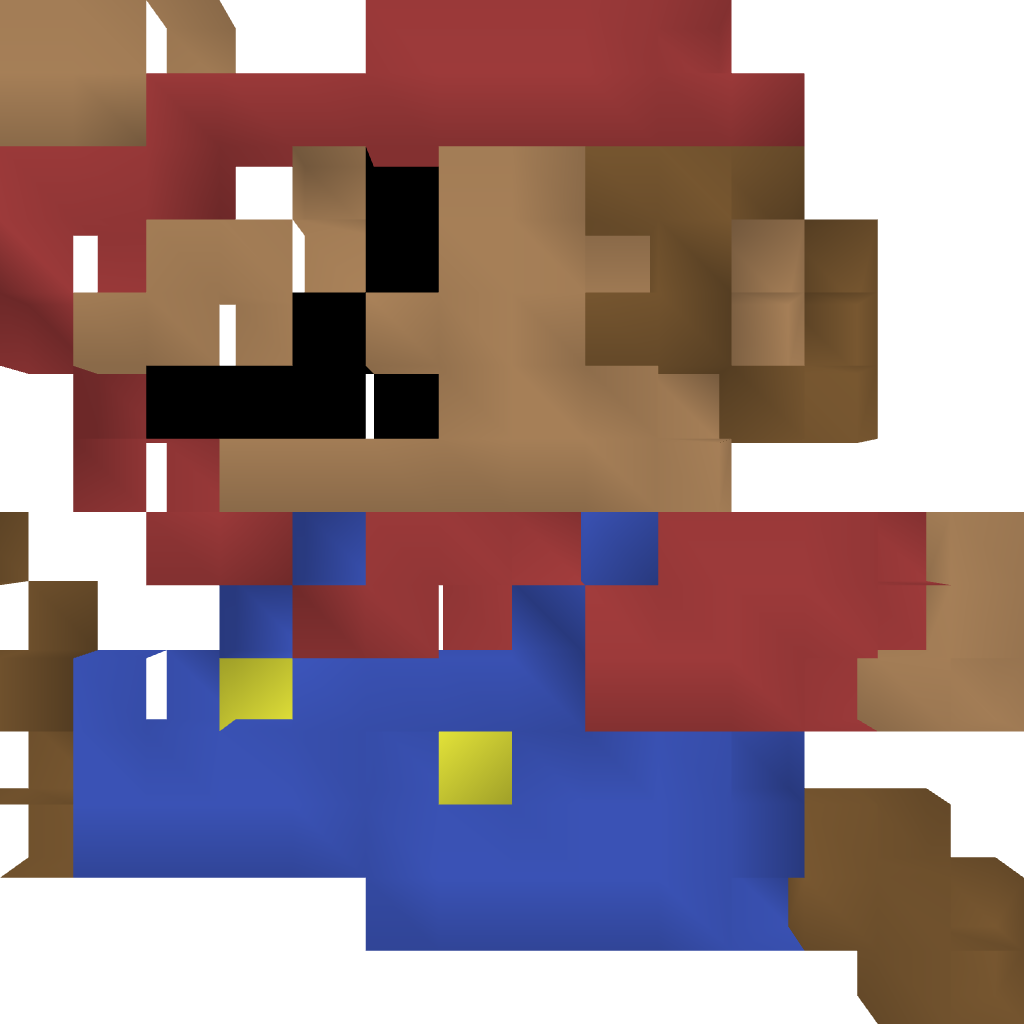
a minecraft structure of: Super Mario 8-Bit Style [Jumping] high quality